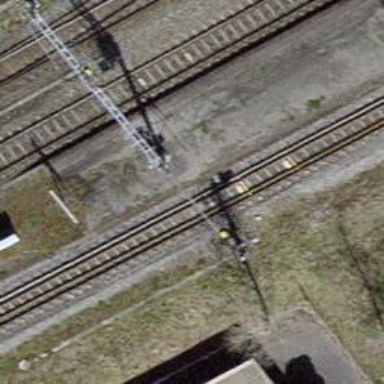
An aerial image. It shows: Railway signal.